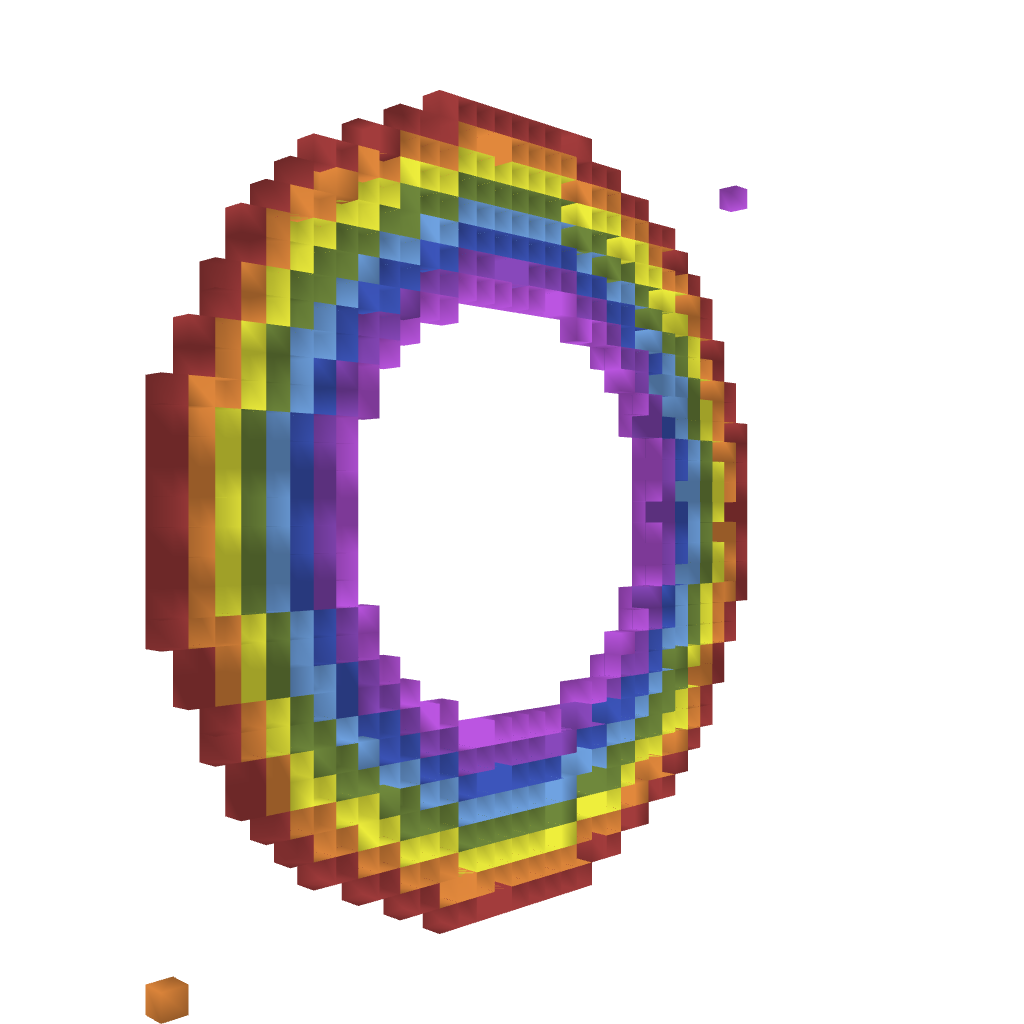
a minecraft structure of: Rainbow! in a circle shape 35 blocks high